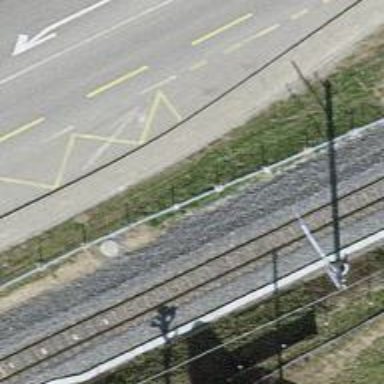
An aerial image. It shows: Platform road.